Aerial crown-view tile of a tropical tree (Barro Colorado Island, Panama), acquired 20241216:
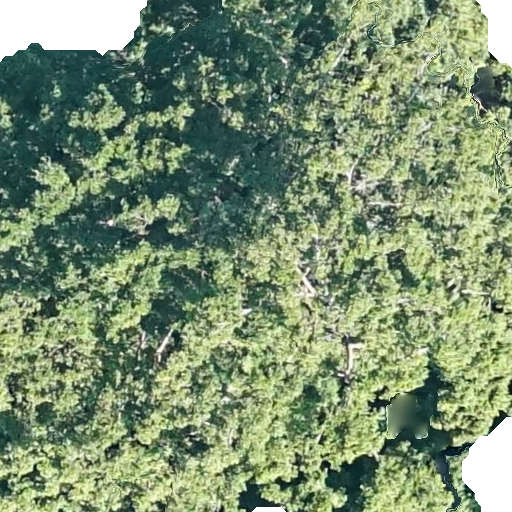
Species: Brosimum alicastrum
GBIF accepted scientific name: Brosimum alicastrum
Crown area: 427.808 m²